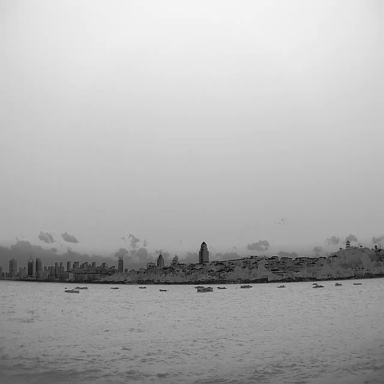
There are 11 bulk_carriers in the infrared image.